Question: I want to display an image using QGLWidget, it doesn't show in the correct way, one of the problems is the original coordinate is on the bottom left of the widget.
I would like to know how to make the original coordinate to be on the top left and flip the y axis.

here's my code:
header
'''
#ifndef _GLImageDisplay_H_
#define _GLImageDisplay_H_
#include "stdafx.h"
class GLImageDisplay : public QGLWidget
{
Q_OBJECT
public:
GLImageDisplay(QWidget *parent = 0);
void DisplayImage(QString img);
protected:
void initializeGL();
void resizeGL(int w, int h);
void paintGL();
private:
QImage svgImage;
GLubyte* gluImage;
};
#endif
'''
cpp
'''
#include "stdafx.h"
#include "GLImageDisplay.h"
GLImageDisplay::GLImageDisplay(QWidget *parent) : QGLWidget (parent)
{
}
void GLImageDisplay::DisplayImage(QString img)
{
svgImage.load(img);
resize(svgImage.size());
gluImage = new GLubyte[svgImage.height() * svgImage.width() * 3];
for (int a = 0; a < svgImage.width(); ++a)
{
for (int b = 0; b < svgImage.height(); ++b)
{
QColor color = svgImage.pixel(a, b);
gluImage[3 * (a + b * svgImage.width()) + 0] = (GLubyte) color.red();
gluImage[3 * (a + b * svgImage.width()) + 1] = (GLubyte) color.green();
gluImage[3 * (a + b * svgImage.width()) + 2] = (GLubyte) color.blue();
}
}
this->setMinimumWidth(svgImage.width());
this->setMinimumHeight(svgImage.height());
}
void GLImageDisplay::initializeGL()
{
glClearColor(0.5, 0.5, 0.5, 1.0);
glPixelStorei(GL_UNPACK_ALIGNMENT, 1);
}
void GLImageDisplay::resizeGL(int w, int h)
{
glViewport(0, 0, svgImage.width(), svgImage.height());
glMatrixMode(GL_PROJECTION);
glLoadIdentity();
glOrtho(0, svgImage.width(), 0, svgImage.height(), 0, 1);
glMatrixMode(GL_MODELVIEW);
glLoadIdentity();
}
void GLImageDisplay::paintGL()
{
glClear(GL_COLOR_BUFFER_BIT);
glRasterPos2i(0, 0);
glDrawPixels(svgImage.width(), svgImage.height(), GL_RGB, GL_UNSIGNED_BYTE, gluImage);
}
'''
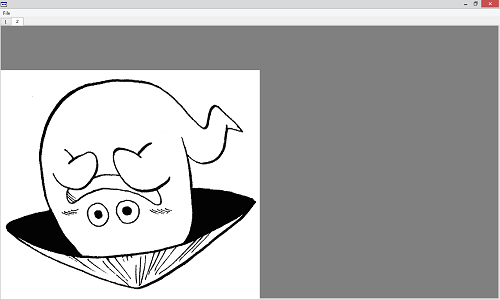
Answer: OpenGL coordinates start at the bottom. To fix this, you can do a -1 scaling in the y axis in your projection matrix. The offset is related.
To fix this, alter your call to 'glOrtho' or apply a scaling + translation just after the call.
Btw. you could also use 'QPainter' and use 'beginNativePainting()' wherever you really need GL. 'QPainter' will already use GL itself and perform well.
'glDrawPixels' is a inefficient way of drawing an image onto screen. You should rather load it into a texture and draw a quad with it. (Yet again, 'QPainter' can do that for you, too, much more easily.)